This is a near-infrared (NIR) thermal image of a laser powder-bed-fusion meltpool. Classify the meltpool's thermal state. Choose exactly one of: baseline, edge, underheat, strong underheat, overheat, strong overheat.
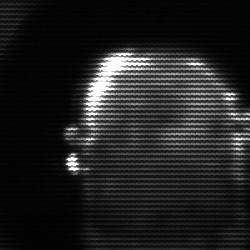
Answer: baseline